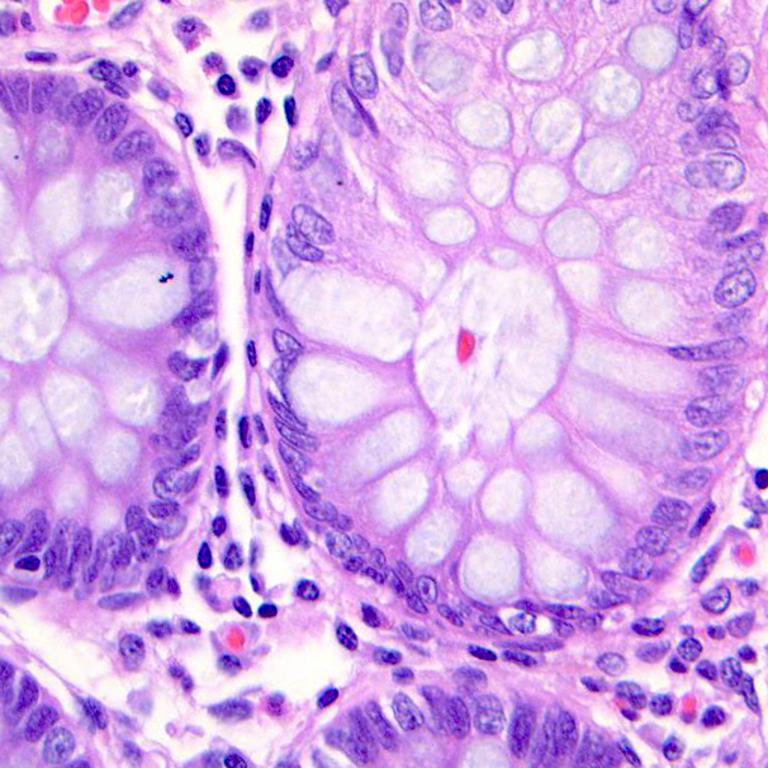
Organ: colon
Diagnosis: benign